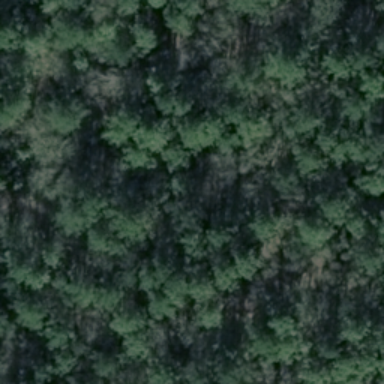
This is a forest with lots of green plants in the shadow .